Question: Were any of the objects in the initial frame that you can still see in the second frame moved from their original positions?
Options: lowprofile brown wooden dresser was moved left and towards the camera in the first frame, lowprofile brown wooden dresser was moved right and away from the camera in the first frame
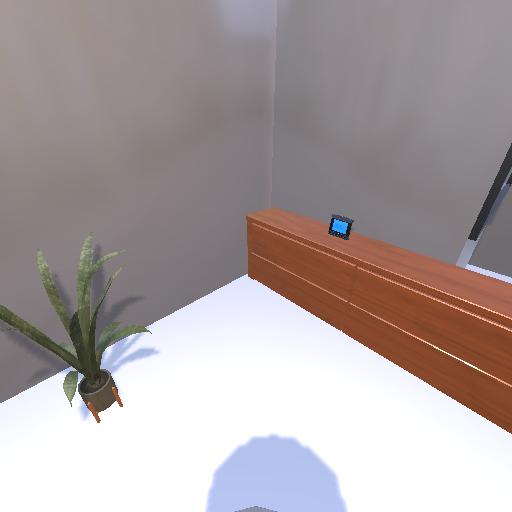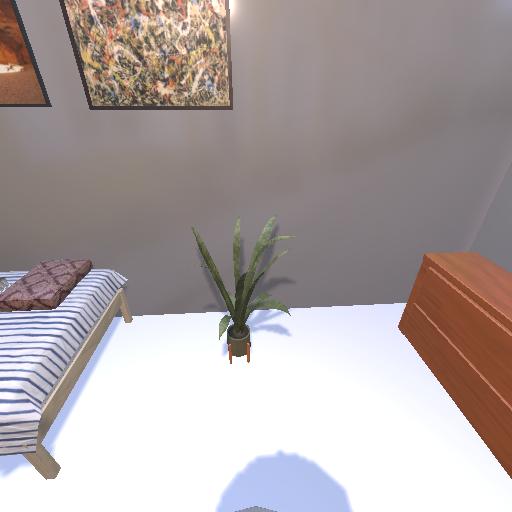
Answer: lowprofile brown wooden dresser was moved left and towards the camera in the first frame